Question: I'm thoroughly bothered and confused by this. The best way to explain is with the below screen shot.
I'm instantiating the regex object like so:
'''
var PEPPER_STANDARD_DATE_REGEX = /\d{1,2}\/\d{1,2}\/\d{4}, \d{1,2}:\d{1,2} (AM|PM) [A-Z]{1,5}/g
'''
See also: <URL>

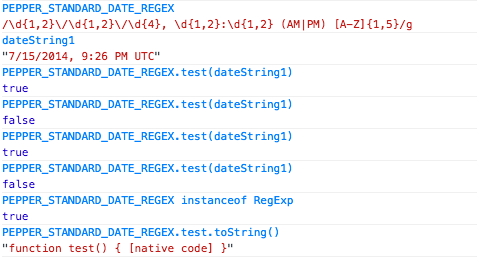
Answer: This is not bug but a known behavior of 'g' global flag which remembers <URL> position between multiple 'test' or 'exec' calls.
To fix it just remove 'g' flag from your regex i.e.
'''
/\d{1,2}\/\d{1,2}\/\d{4}, \d{1,2}:\d{1,2} (AM|PM) [A-Z]{1,5}/
'''